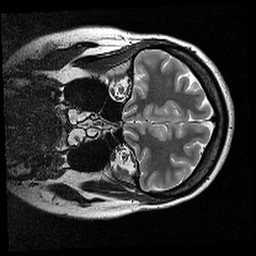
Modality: T2w
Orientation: coronal
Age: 29
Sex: female
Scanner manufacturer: siemens
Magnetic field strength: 3 T
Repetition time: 7 s
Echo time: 0.085 s